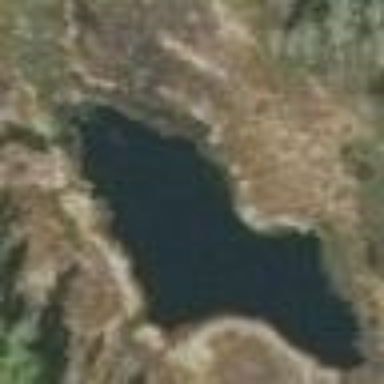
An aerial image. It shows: Beautiful lake surrounded by nature.